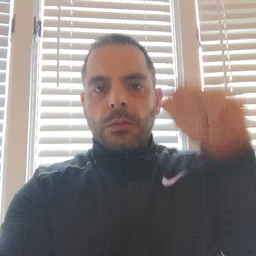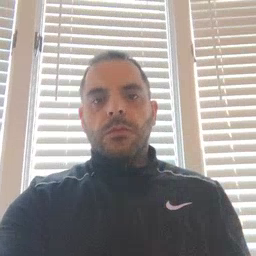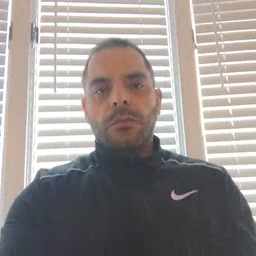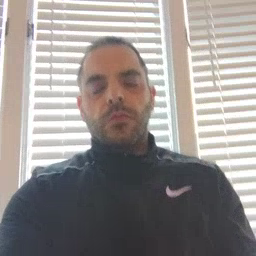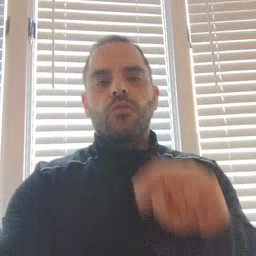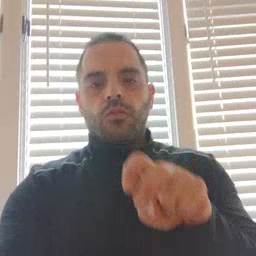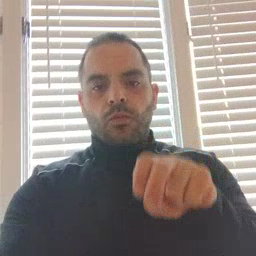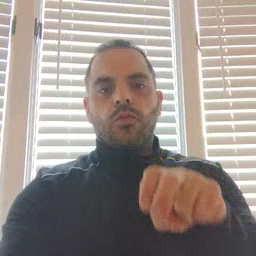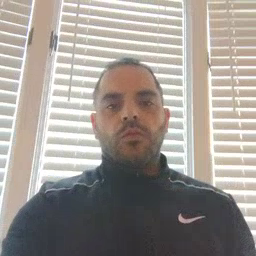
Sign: chair